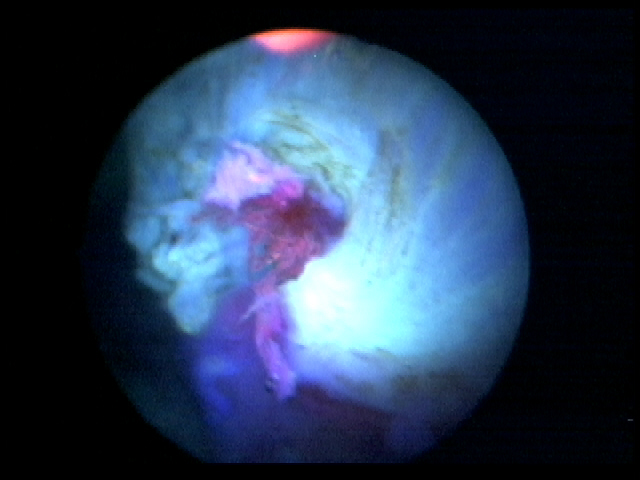
Modality: BLC
Class: Malignant
Subclass: HighGradePapillary
Lesion: L1
Stage: T1
Morphology: Papillary
Bladder cancer association: Yes